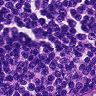
Metastatic tissue present: no